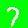
Digit: 7